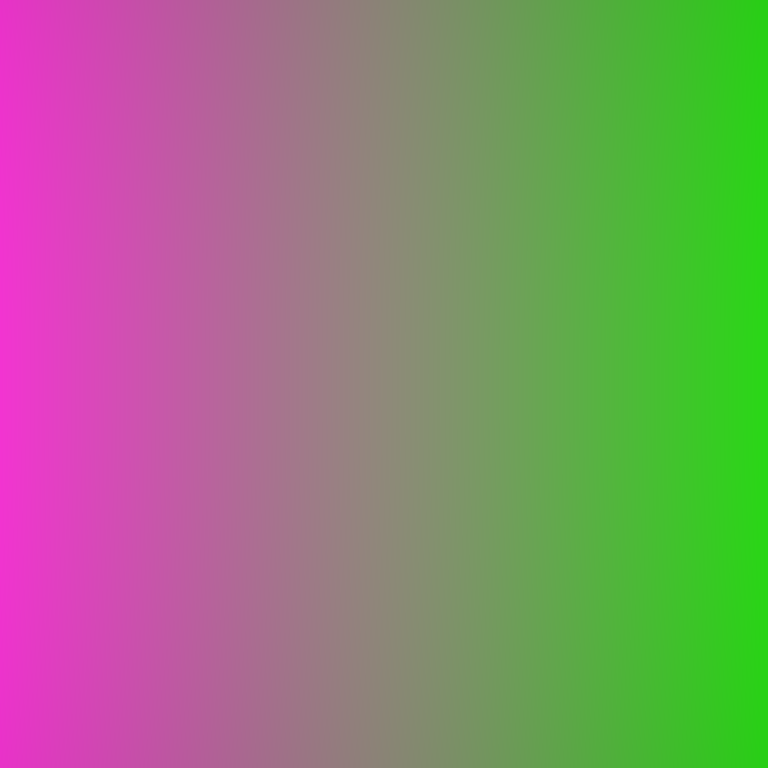
Abstract light effect, smooth gradient from vibrant pink to bright green, energetic atmosphere, soft blend, no room, no furniture, no objects.